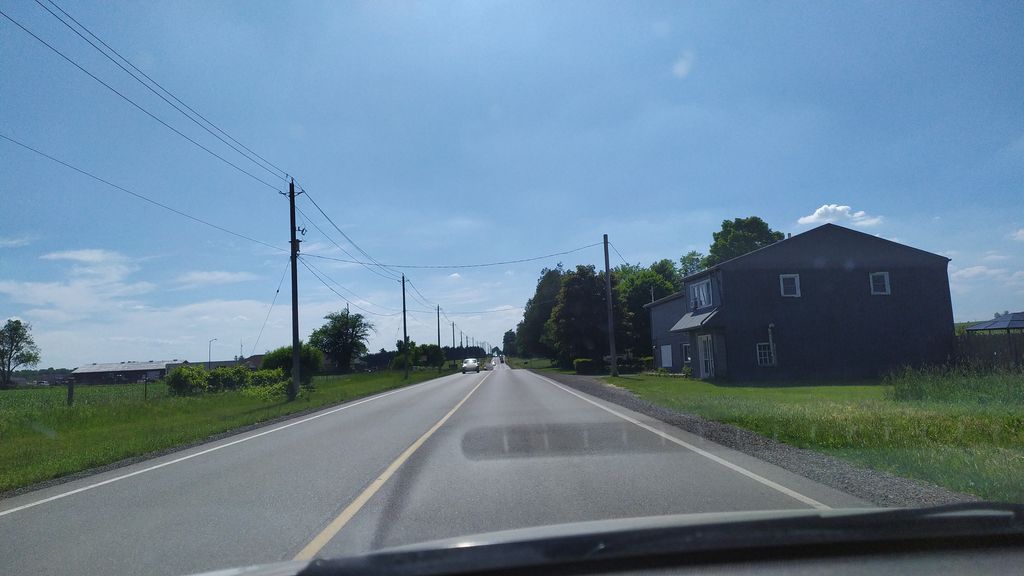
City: kitchener-waterloo